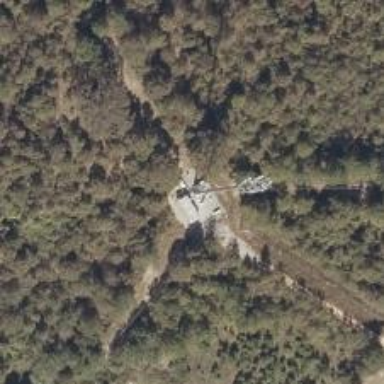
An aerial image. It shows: Mast tower used for communication.